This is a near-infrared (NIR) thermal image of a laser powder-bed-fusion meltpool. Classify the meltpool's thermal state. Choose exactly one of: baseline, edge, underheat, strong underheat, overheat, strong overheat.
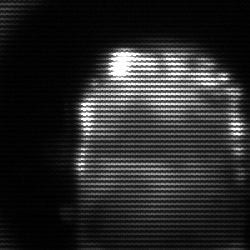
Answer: baseline